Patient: sex M, age 80
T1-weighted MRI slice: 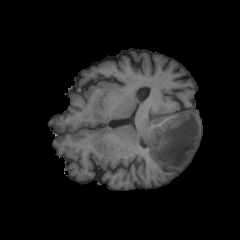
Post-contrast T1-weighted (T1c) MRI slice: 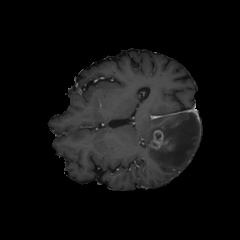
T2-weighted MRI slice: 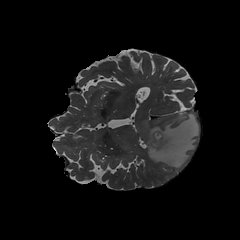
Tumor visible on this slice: yes
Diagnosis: Glioblastoma, IDH-wildtype
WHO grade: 4